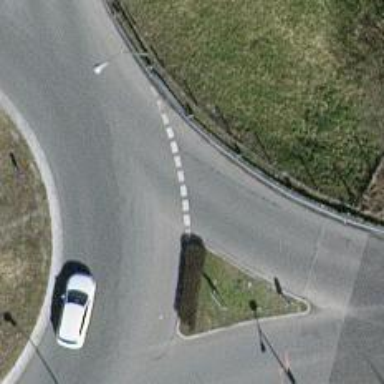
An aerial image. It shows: Road with "give way" sign.